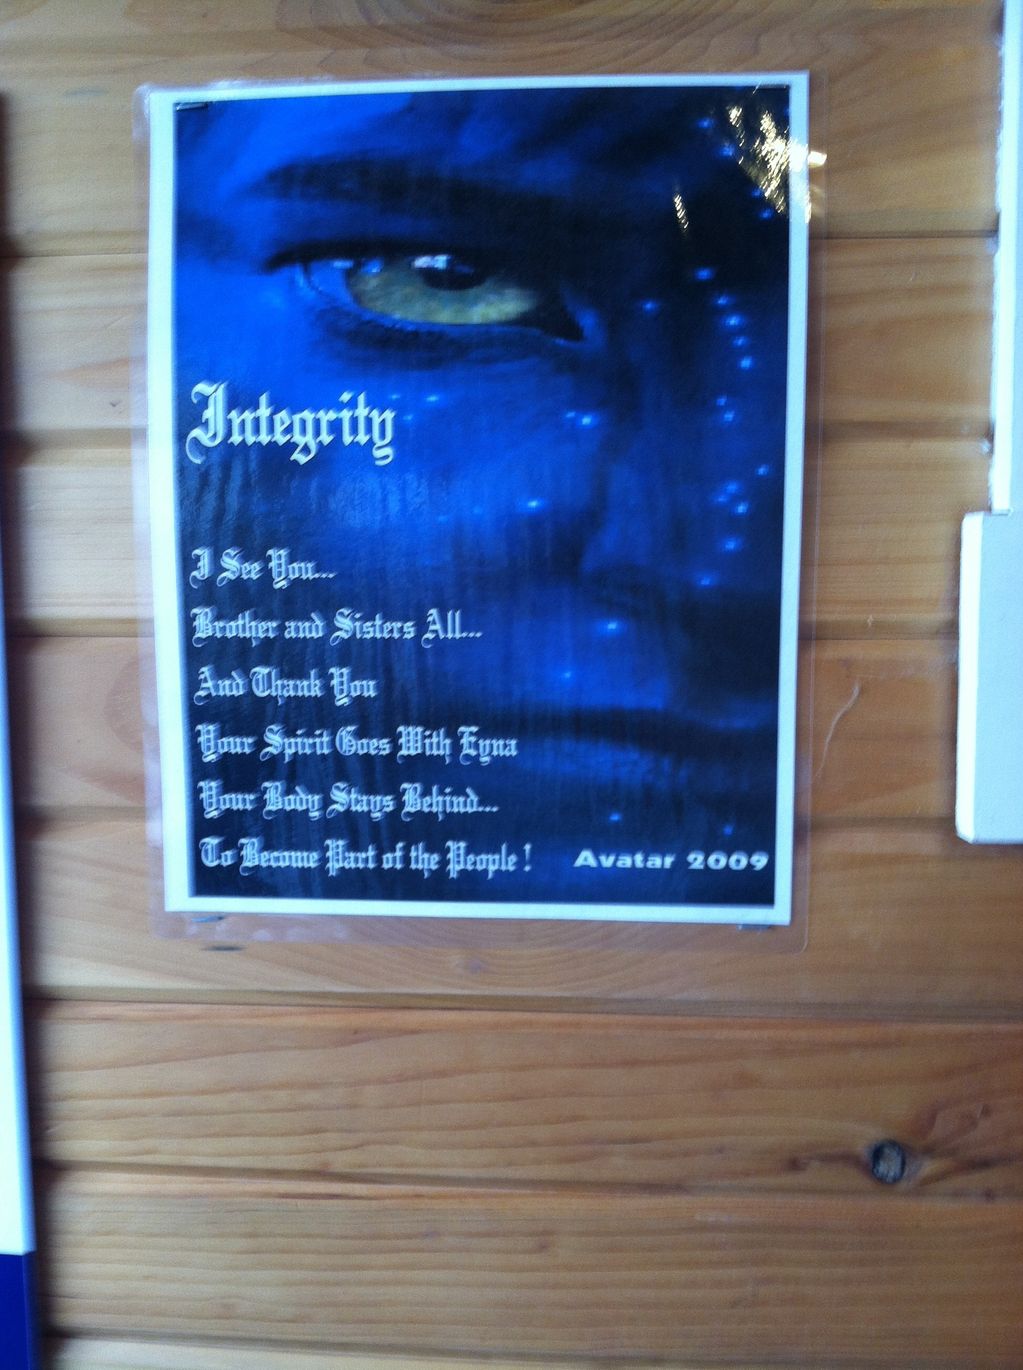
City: charlottetown